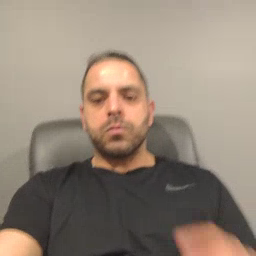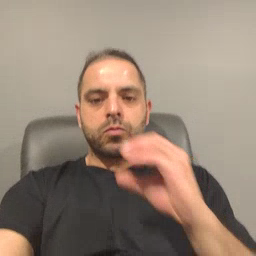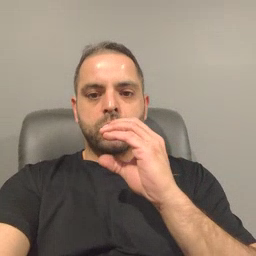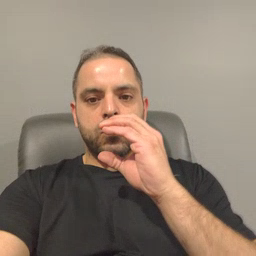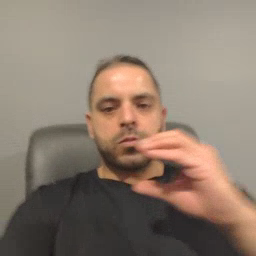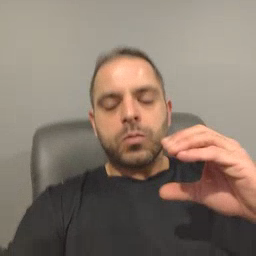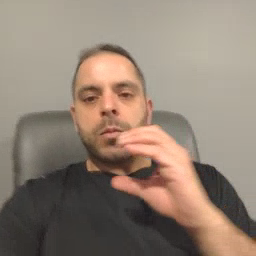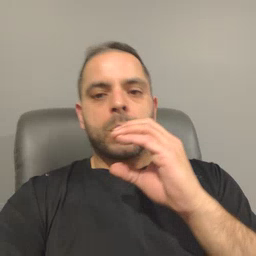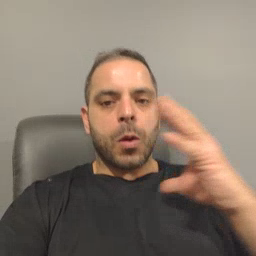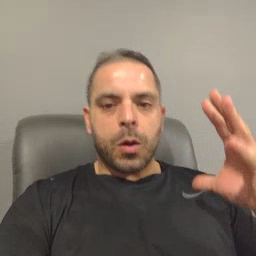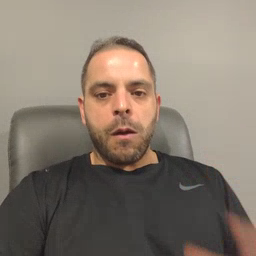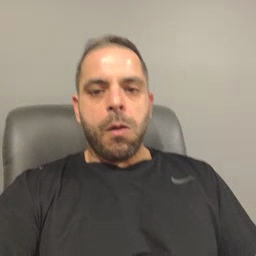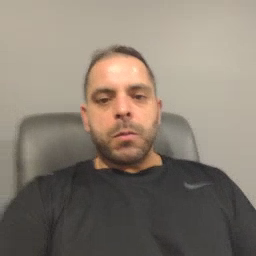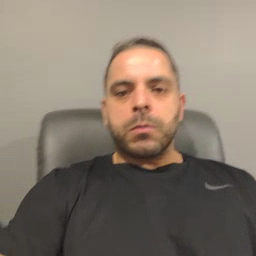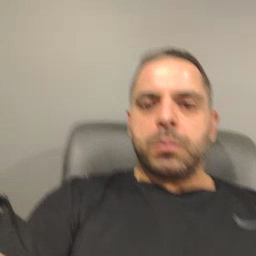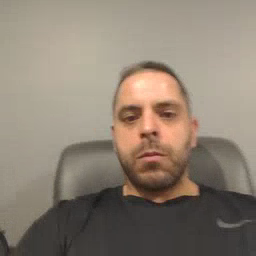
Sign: balloon